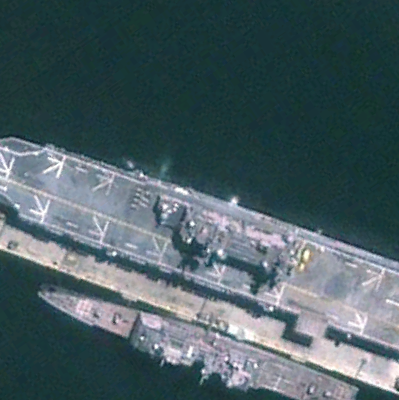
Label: assault